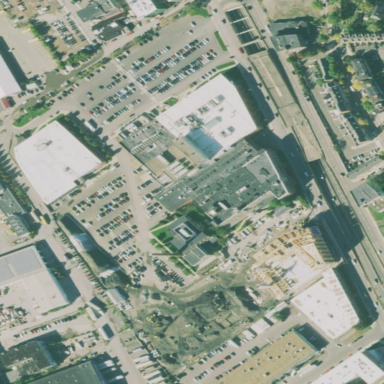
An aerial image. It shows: Commercial area.